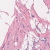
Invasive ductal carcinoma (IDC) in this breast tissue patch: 1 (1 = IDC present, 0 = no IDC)